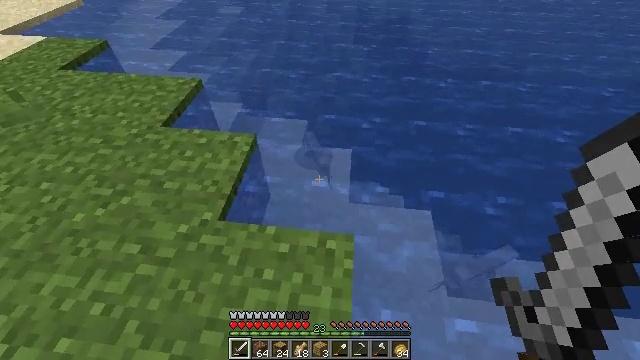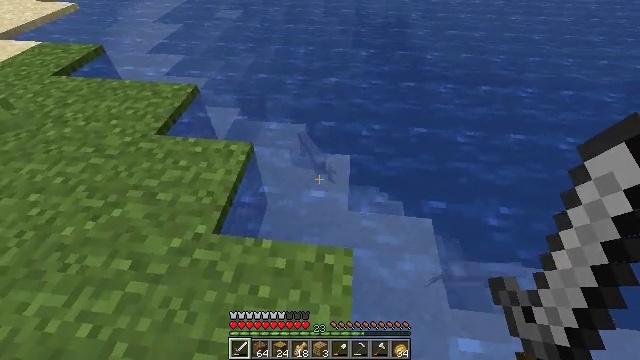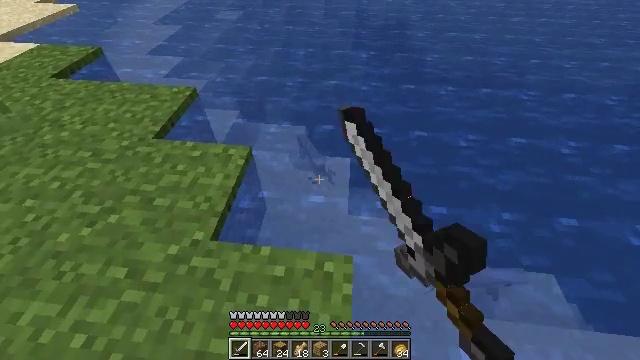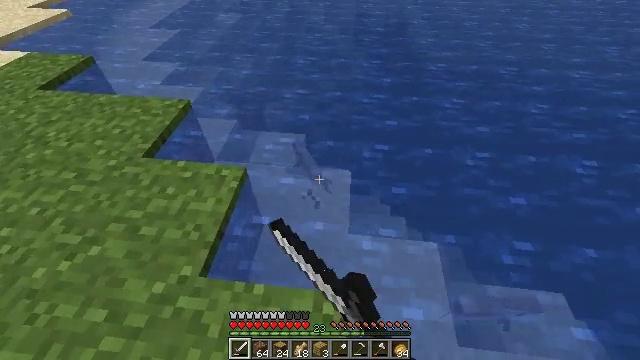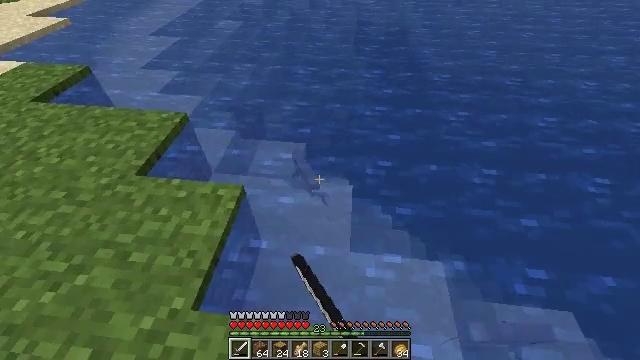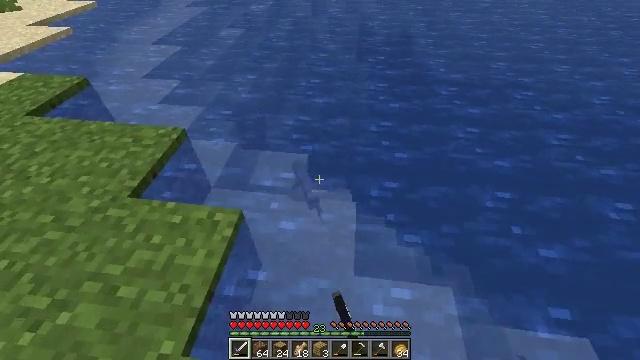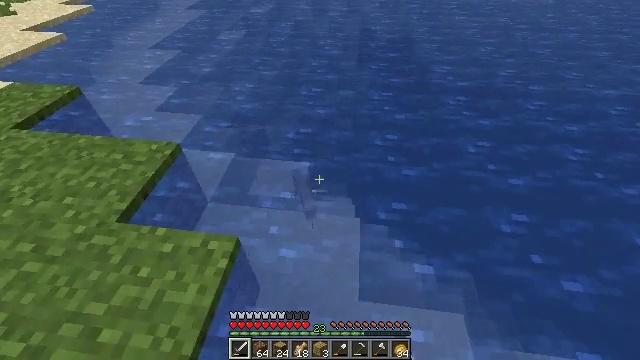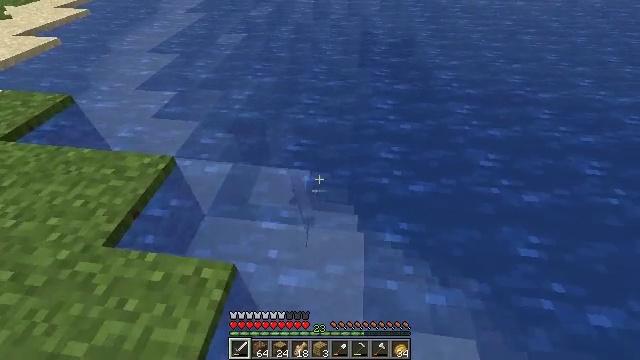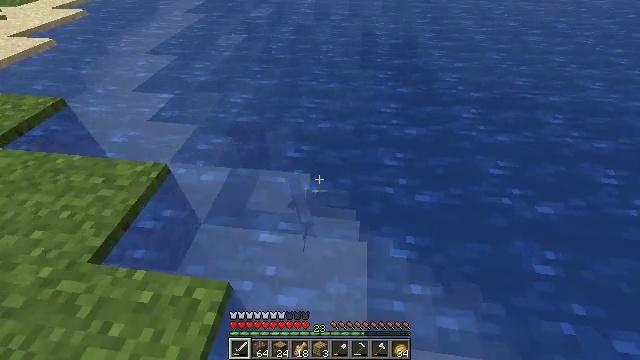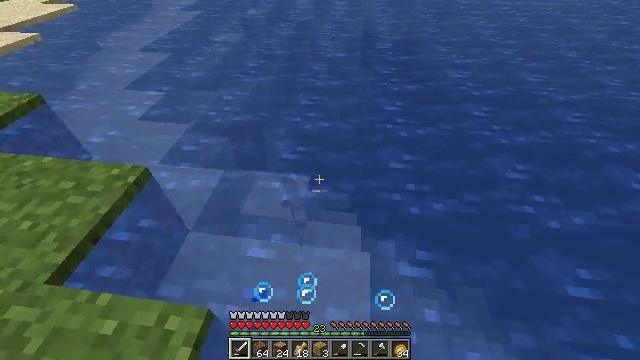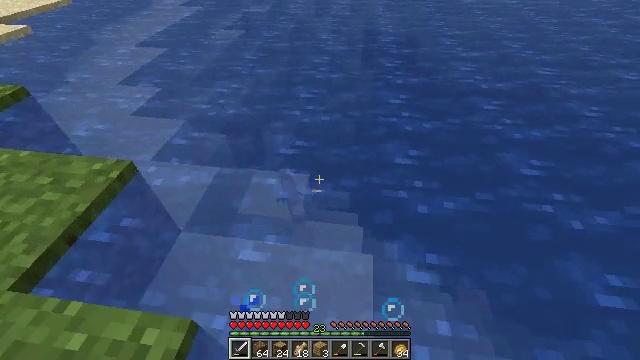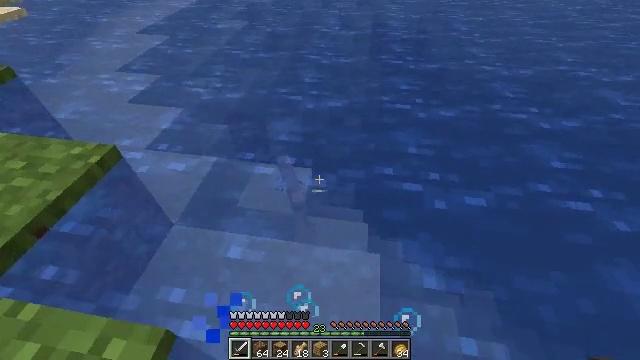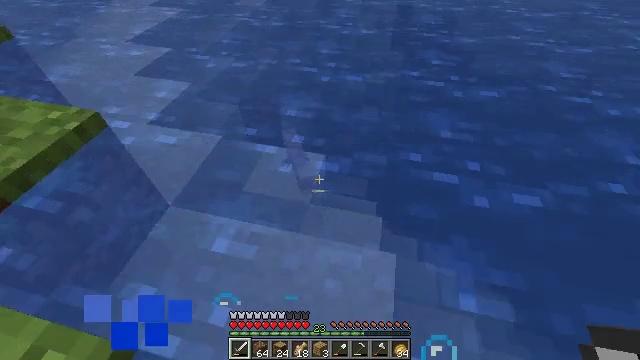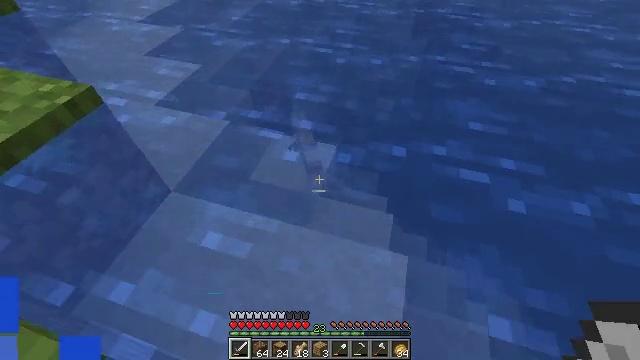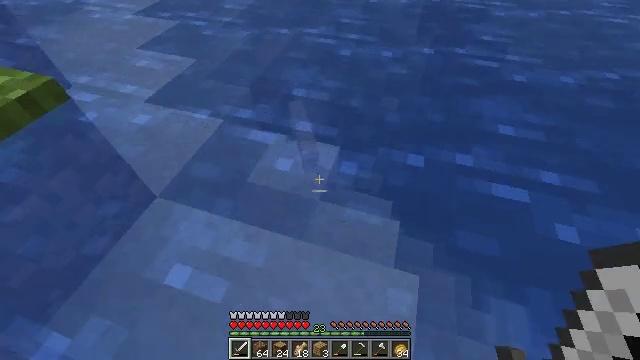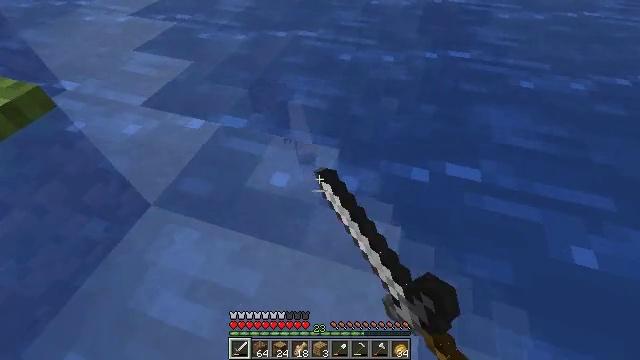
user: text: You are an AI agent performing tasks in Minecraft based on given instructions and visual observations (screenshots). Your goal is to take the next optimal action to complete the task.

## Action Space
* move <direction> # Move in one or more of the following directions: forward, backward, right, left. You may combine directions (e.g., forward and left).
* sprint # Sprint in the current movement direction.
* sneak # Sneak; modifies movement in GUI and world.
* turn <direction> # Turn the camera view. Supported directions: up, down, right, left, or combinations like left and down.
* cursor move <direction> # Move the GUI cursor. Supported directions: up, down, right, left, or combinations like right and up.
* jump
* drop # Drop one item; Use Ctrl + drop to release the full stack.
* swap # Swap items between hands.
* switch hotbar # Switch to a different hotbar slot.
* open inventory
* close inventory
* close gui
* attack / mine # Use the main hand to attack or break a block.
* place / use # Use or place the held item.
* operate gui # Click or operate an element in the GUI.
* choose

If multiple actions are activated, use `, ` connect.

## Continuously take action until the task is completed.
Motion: motion action
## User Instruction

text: Hunt a cod.
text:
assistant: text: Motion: move forward, attack / mine
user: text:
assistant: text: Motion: move forward, attack / mine
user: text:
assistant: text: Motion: move forward, attack / mine
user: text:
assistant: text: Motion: move forward
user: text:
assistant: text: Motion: move forward, turn up
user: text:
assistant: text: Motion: move forward
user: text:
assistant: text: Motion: move forward
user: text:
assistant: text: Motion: move forward
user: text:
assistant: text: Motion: move forward
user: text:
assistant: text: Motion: move forward
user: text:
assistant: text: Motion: move forward, turn left
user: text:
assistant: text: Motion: move forward, turn left and down
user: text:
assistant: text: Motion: move forward, turn left and down
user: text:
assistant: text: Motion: move forward, attack / mine
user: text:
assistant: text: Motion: attack / mine
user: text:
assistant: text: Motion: attack / mine
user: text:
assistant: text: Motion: no_op
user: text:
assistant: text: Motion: no_op
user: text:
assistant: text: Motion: no_op
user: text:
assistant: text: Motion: no_op
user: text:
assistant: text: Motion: turn right
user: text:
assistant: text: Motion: turn right
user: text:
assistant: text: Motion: turn right
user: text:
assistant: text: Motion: turn right
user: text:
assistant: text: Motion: turn right
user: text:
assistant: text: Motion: turn right and up
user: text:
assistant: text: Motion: turn right and up
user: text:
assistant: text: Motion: turn right and up
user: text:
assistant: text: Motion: turn right and up
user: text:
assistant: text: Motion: no_op